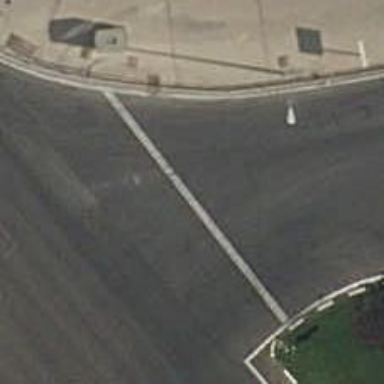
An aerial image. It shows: Road with traffic signals.